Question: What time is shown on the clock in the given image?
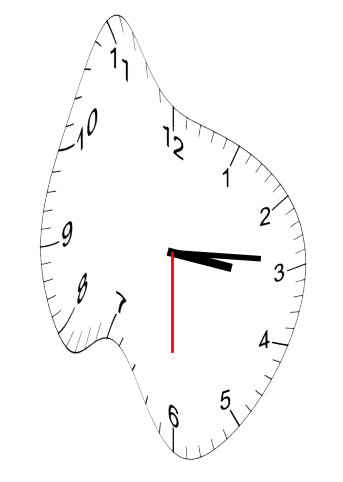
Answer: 03:14:30